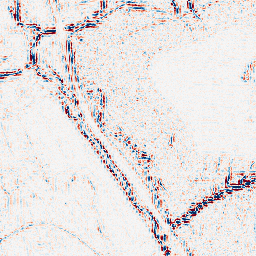
Category: wavelet
Decomposition family: wavelet_reverse_biorthogonal
Decomposition parameters: wavelet: rbio1.3
level: 2
Upsampling method: quartic
Upsampling parameters: scale: 4
Upsampling scale: 4